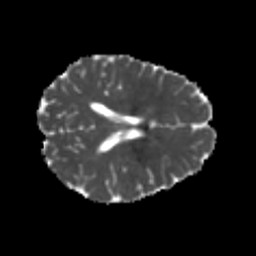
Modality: MD
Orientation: axial
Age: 22
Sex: female
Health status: healthy
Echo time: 0.074 s